Aerial crown-view tile of a tropical tree (Barro Colorado Island, Panama), acquired 20250512:
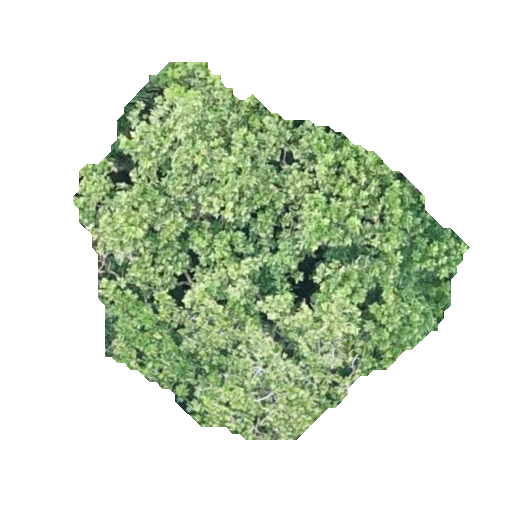
Species: Anacardium excelsum
GBIF accepted scientific name: Anacardium excelsum
Crown area: 139.12 m²